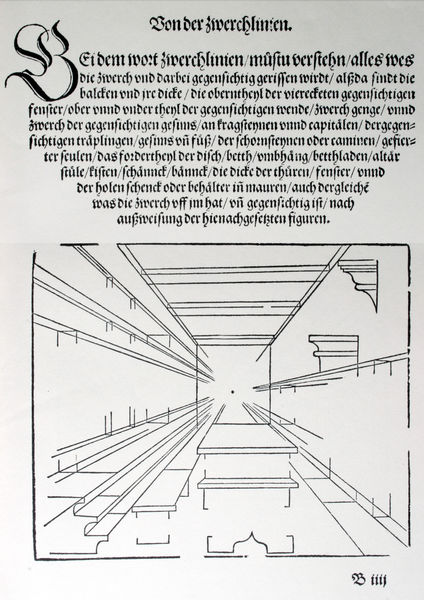
Titel: Eyn schön nützlich büchlin und underweisung der kunst des Messens mit dem Zirckel, Richtscheidt oder Linial - Seite 19
Künstler: Hieronymus Rodler
Standort: viele Standorte
Institution: Seriendruck
Schlagwörter: mann, weiß, landschaft, sitzen, fenster, frau, grau, holz, raum, schwarz, skizze, tisch, tische, zeichnung, zimmer, malerei, alt, regal, wand, alte, architektur, rahmen, schädel, innenraum, ebene, decke, blatt, gotik, renaissance, holzschnitt, schrift, papier, perspektive, studie, giebel, formen, grafik, graphik, linien, bank, treppe, vorsprung, balken, deutsch, stube, tiefe, zeigen, striche, flucht, fluchtlinien, wände, buch, eckig, strahlen, linie, parallel, linear, zentralperspektive, druck, druckgraphik, schwarzweiss, hochdruck, stich, seite, illustration, text, buchstabe, buchstaben, punkt, beschriftung, initiale, überschrift, entwurf, tischplatte, darstellung, stift, schema, bänke, kapitelle, buchdruck, buchseite, geometrisch, gesims, ziffer, zeichnen, schreiben, fluchtpunkt, mittelalter, struktur, konstruktion, plan, zentrum, konsolen, konsole, mittelpunkt, dürer, emblem, kupferstich, fraktur, geometrie, quadrat, letter, lettern, altdeutsch, handschrift, raster, beschreibung, tunnel, holzbalken, dokument, erklärung, erklären, grundriss, konstruktionszeichnung, traktat, vorsprünge, zeichung, brunelleschi, kriche, latein, gesimse, perspektivisch, von, vitruve, dessin, inscription, ausrichtung, anleitung, theorie, messung, quelle, deckenbalken, renassance, querschnitte, erläuterung, albrecht, albrecht dürer, buchillustration, konstruiert, lignes, textblock, lehrbuch, handbuch, perspective, raumflucht, fluchtpunkte, point, humanismus, recheck, white, livre, schaubild, optik, tiefdruch, alfred, seitenzahl, fluchtlinie, unterweisung, perpektive, black, vergrößerung, alte schrift, gotische schrift, altschrift, b iiij, buschataben, deutsche schrift, drucken, fuite, ich seh nix!, panofsky, perspektivenbuch, pisser, point de fuite, raumkonstruktion, sehtstrahl, seitennummer, tiefenwirkung, unnenraum, zentralpersperktive, zwerchlinien, centre, prinzip, page, proportion, raumlinien, pukt, fuyante, sonderzwerchlinien